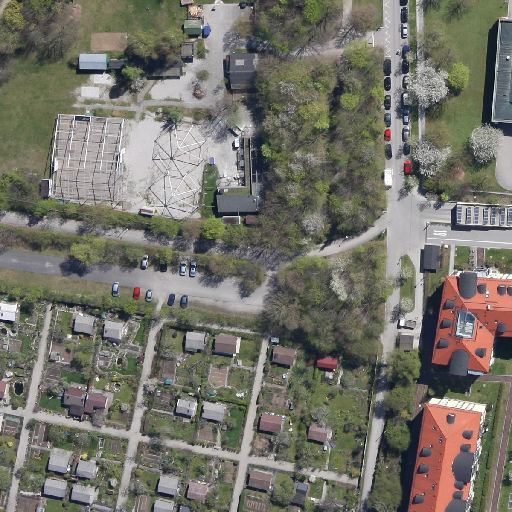
Referring expression: paved road